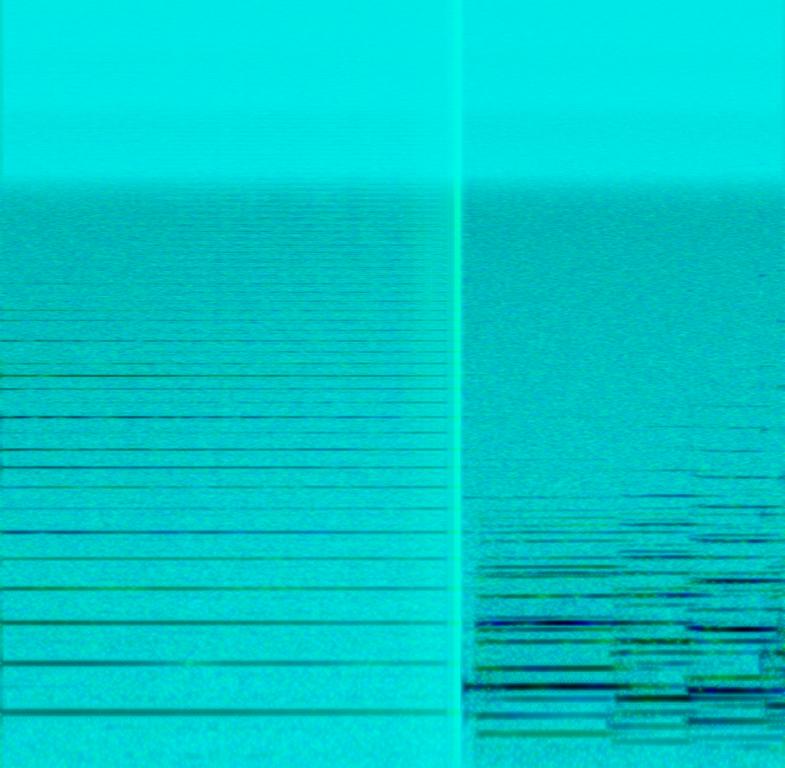
This is an instrumental song. We have piano, brass, and string instruments. The piano melody is light and dainty, but also uplifting and positive. The pattern is like a dance among the clouds. The string instruments are violins, and the brass being the french horn. The brass gives the clip the sense of importance and grand atmosphere.